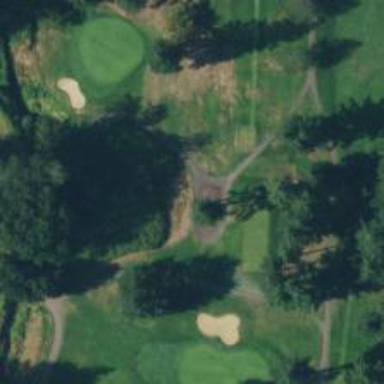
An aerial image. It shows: Pathway for golfing.